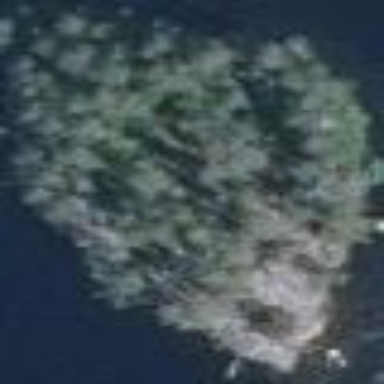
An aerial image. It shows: Islet.